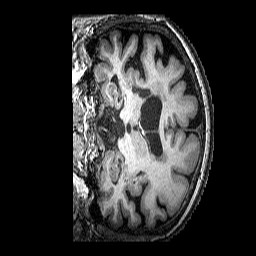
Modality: T1w
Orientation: coronal
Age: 66
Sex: female
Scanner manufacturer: siemens
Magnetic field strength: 3 T
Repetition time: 2.25 s
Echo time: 0.00452 s